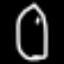
Label: diamond